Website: walmart
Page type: gifting
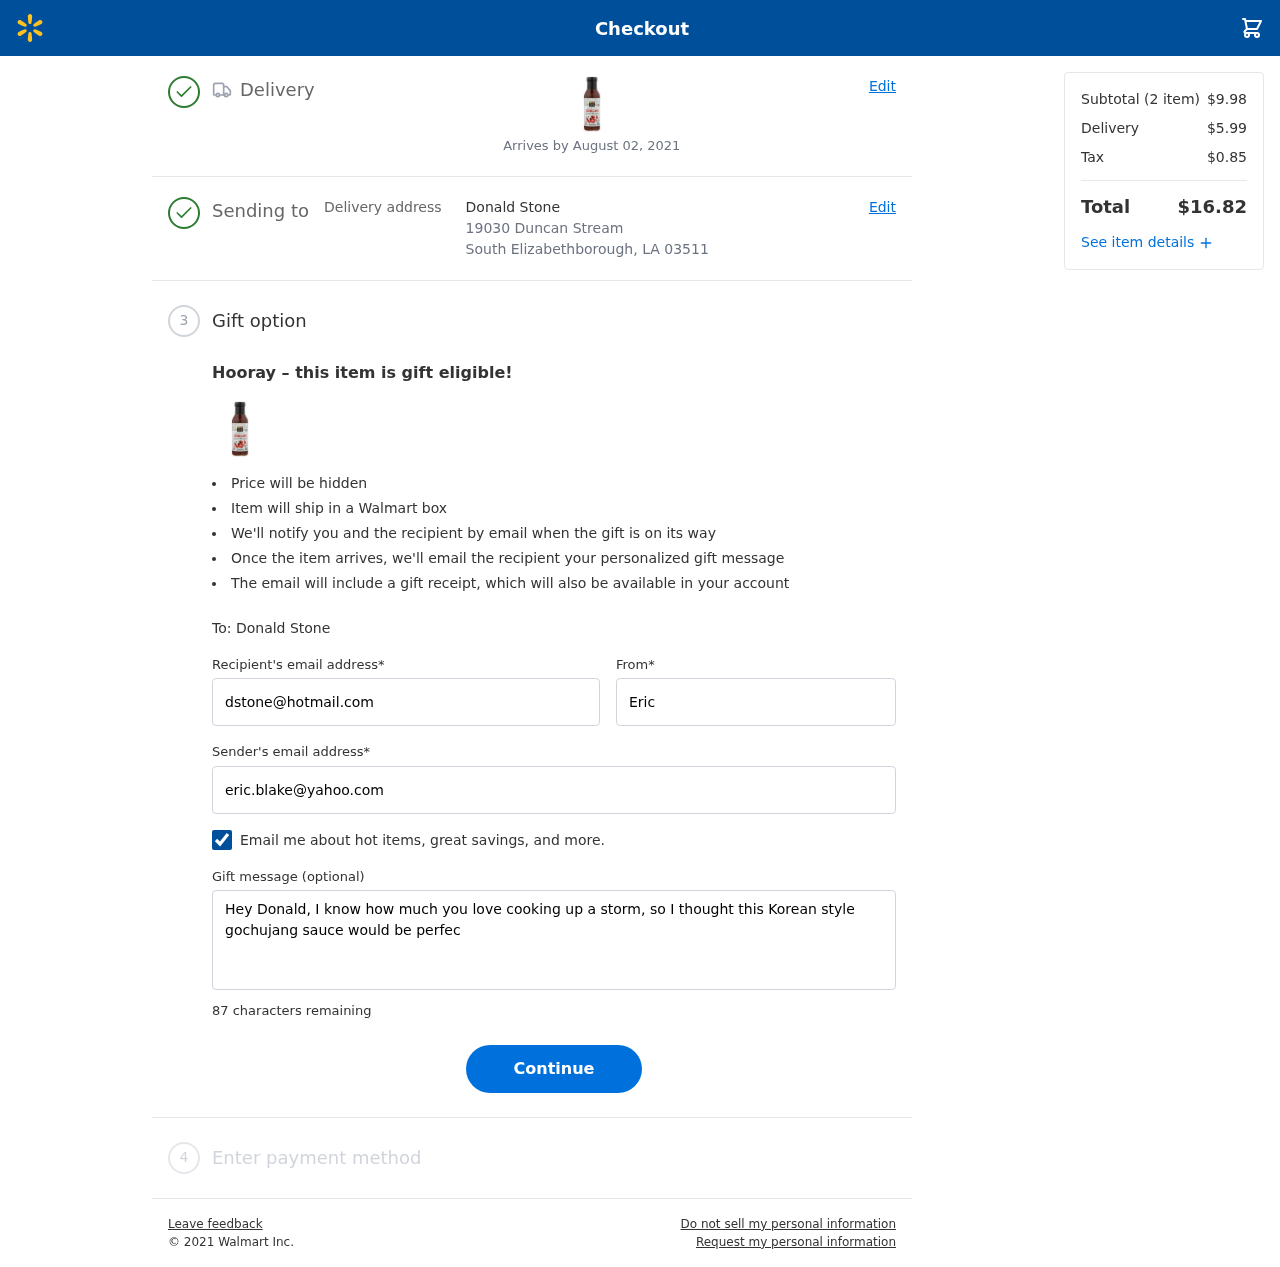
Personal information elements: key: PII_CITY_STATE_ZIP
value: South Elizabethborough, LA 03511
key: PII_EMAIL
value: eric.blake@yahoo.com
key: PII_FIRSTNAME
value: Eric
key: PII_GIFT_EMAIL
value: dstone@hotmail.com
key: PII_GIFT_FULLNAME
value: Donald Stone
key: PII_GIFT_MESSAGE
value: Hey Donald, I know how much you love cooking up a storm, so I thought this Korean style gochujang sauce would be perfect for adding some zing to your meals! Can't wait to taste what you come up with. Enjoy!
Eric
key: PII_STREET
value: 19030 Duncan Stream
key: PII_GIFT_FIRSTNAME
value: Donald
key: PII_GIFT_LASTNAME
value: Stone
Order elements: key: ORDER_DELIVERY_DATE
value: Arrives by August 02, 2021
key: ORDER_NUM_ITEMS
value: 2
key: ORDER_SUBTOTAL
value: $9.98
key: ORDER_SHIPPING_COST
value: $5.99
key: ORDER_TAX
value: $0.85
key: ORDER_TOTAL
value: $16.82